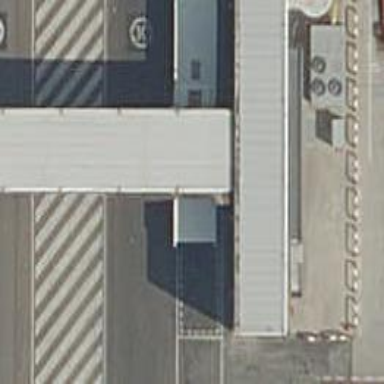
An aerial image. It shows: Airport gate.